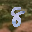
Label: 8